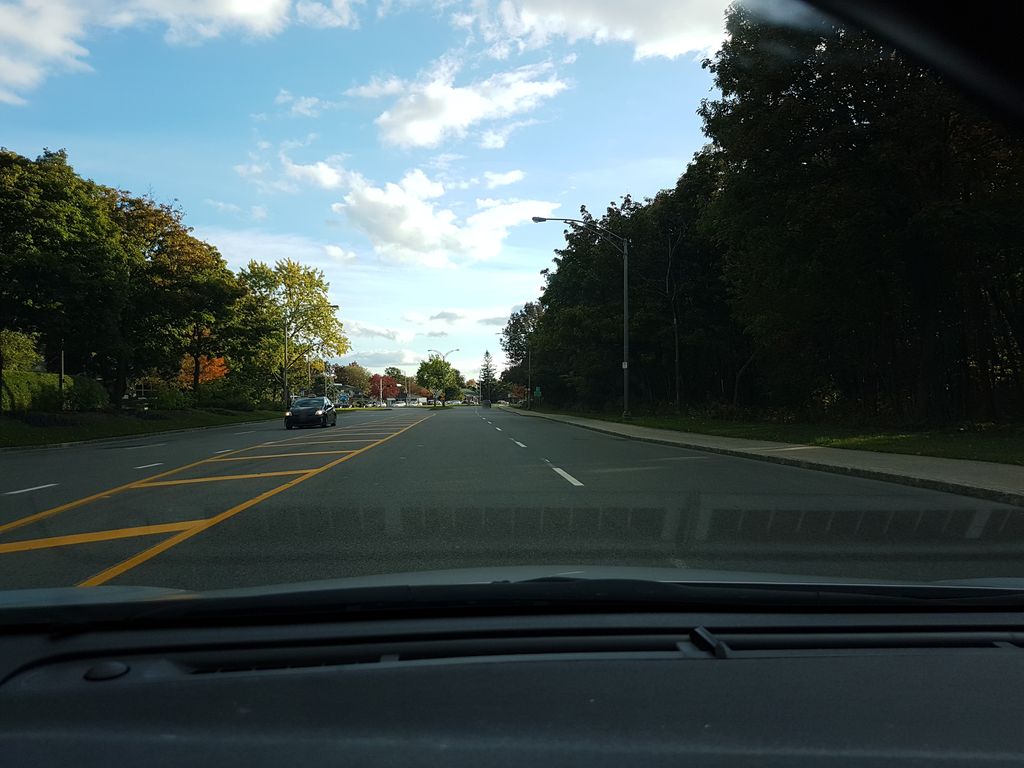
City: quebec_city